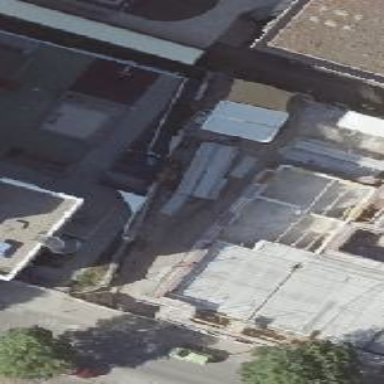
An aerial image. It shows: Part of building.